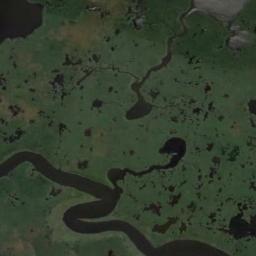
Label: wetland